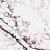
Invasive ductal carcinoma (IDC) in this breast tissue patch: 0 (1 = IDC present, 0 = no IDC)